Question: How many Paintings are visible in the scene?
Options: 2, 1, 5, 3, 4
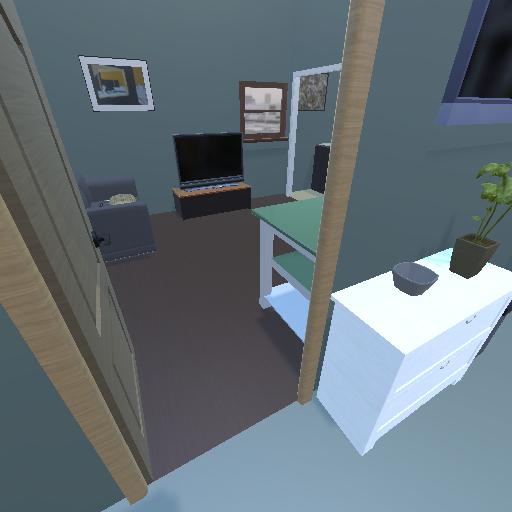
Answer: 2